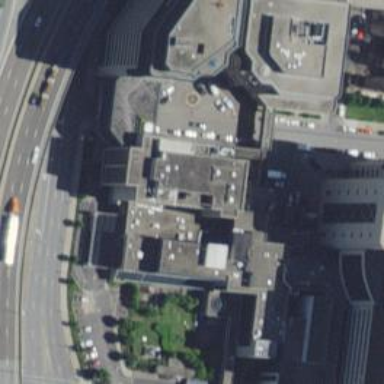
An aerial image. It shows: Healthcare facility identified as hospital.